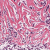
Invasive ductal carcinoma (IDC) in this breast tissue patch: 0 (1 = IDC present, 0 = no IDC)